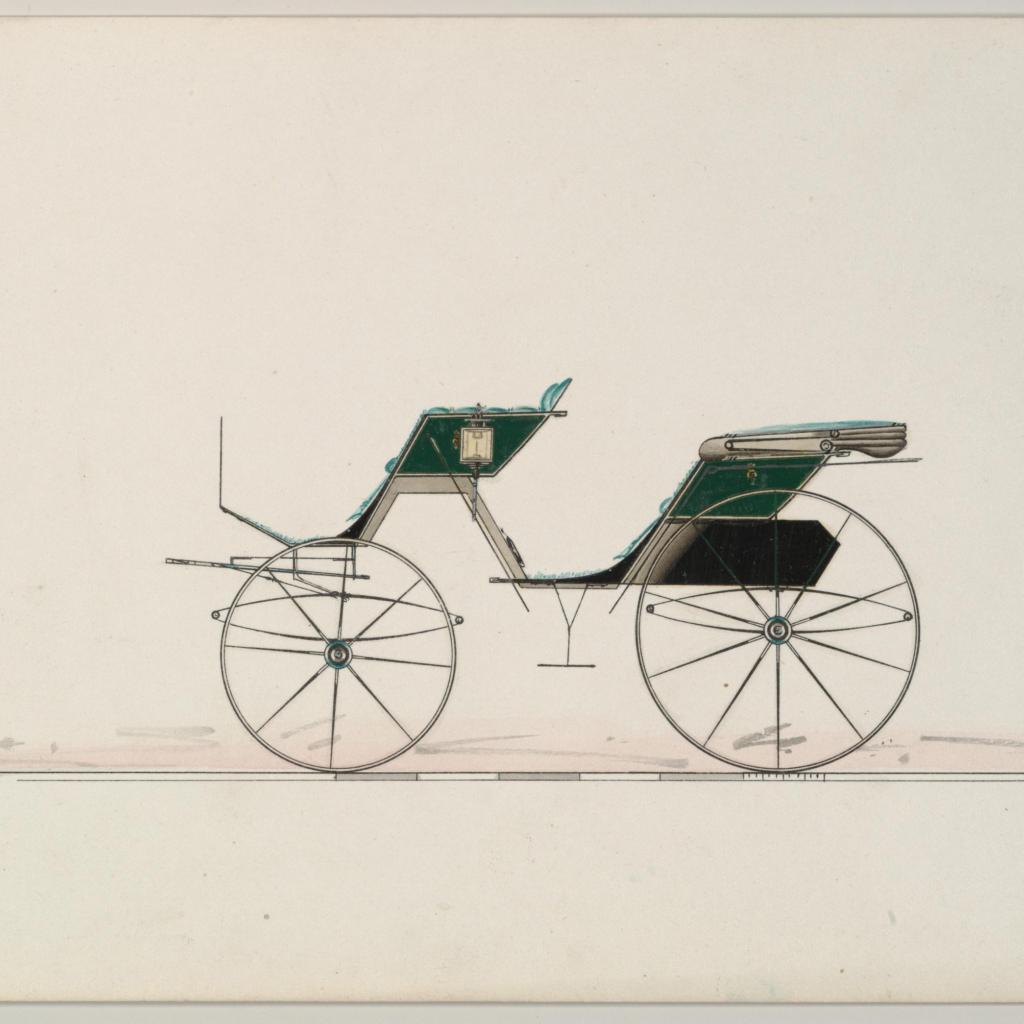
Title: Design for Phaeton (unnumbered)
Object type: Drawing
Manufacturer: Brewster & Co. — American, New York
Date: ca. 1870
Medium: Watercolor and ink
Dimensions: sheet: 6 x 8 in. (15.2 x 20.3 cm)
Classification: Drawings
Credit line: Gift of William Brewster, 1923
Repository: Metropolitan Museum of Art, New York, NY